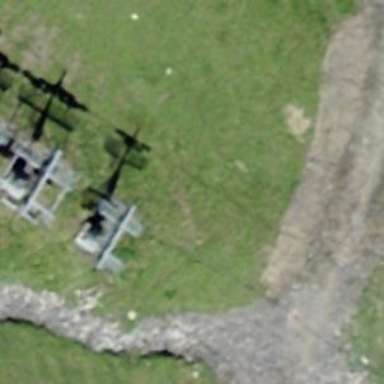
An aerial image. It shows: Pylon for aerialway.